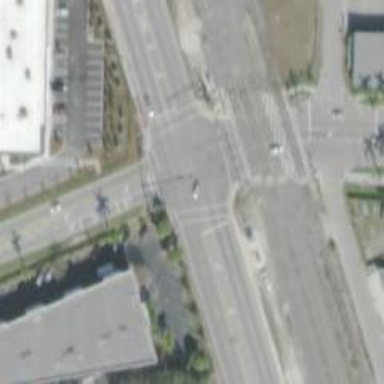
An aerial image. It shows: Zebra crossing on the road.